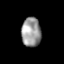
Tissue: lung
Cell type: Epithelial cells
Senescence score: 0.2344
Nuclear area (px): 557
Mean DAPI intensity: 153.864